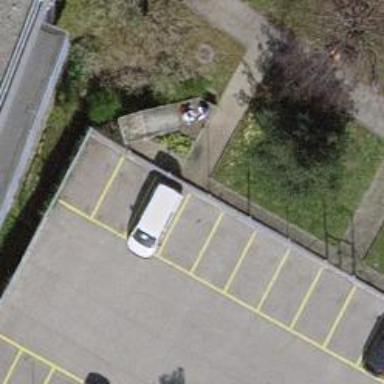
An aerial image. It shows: Parking entrance.